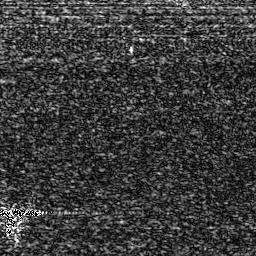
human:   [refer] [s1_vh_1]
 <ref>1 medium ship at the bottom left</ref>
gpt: <box>[[0, 80, 17, 85, 0]]</box>